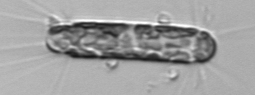
Label: Corethron_hystrix